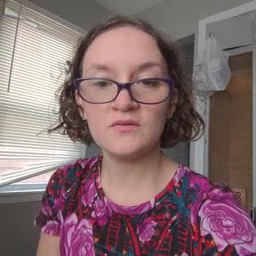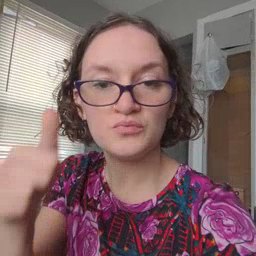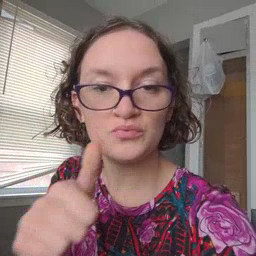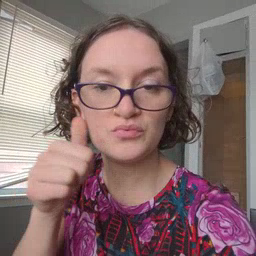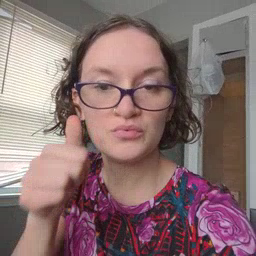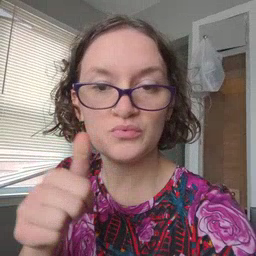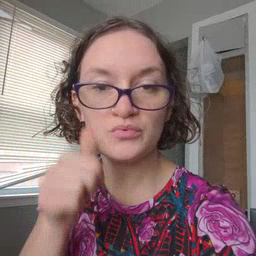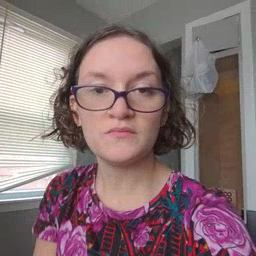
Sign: girl